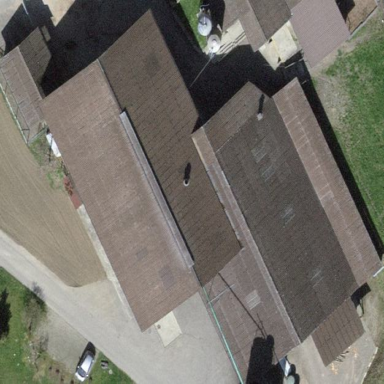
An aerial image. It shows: Barn.